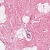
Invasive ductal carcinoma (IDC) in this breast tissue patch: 0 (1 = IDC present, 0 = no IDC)